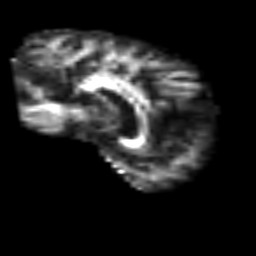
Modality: FA
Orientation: sagittal
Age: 42
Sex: male
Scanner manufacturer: siemens
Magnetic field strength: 3 T
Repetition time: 3.2 s
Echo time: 0.081 s